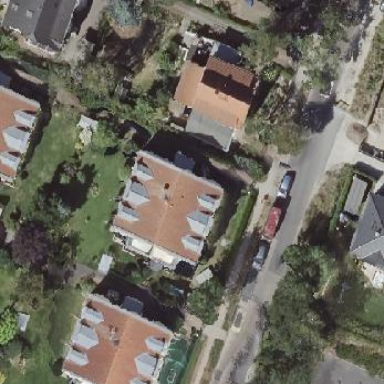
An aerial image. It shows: Gabled roofed house.